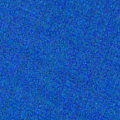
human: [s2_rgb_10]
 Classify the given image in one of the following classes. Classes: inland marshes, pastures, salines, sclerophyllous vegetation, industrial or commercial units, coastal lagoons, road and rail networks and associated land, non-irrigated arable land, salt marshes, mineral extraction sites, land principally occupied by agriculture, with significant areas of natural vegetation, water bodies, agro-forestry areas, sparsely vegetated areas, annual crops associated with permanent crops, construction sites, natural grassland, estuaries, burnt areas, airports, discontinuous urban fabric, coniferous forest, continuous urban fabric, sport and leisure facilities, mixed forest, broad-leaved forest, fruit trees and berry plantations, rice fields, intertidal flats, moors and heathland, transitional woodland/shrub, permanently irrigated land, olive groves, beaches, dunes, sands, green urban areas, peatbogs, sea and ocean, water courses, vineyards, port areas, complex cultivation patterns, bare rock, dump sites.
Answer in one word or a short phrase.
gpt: sea and ocean